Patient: sex F, age 31
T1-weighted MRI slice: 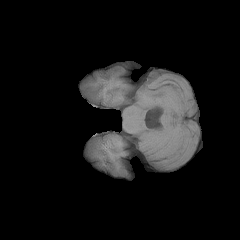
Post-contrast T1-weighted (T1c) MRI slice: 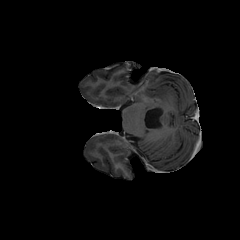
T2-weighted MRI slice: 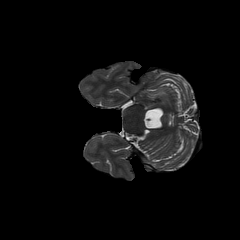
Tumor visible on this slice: yes
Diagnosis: Glioblastoma, IDH-wildtype
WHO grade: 4